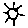
Label: sun